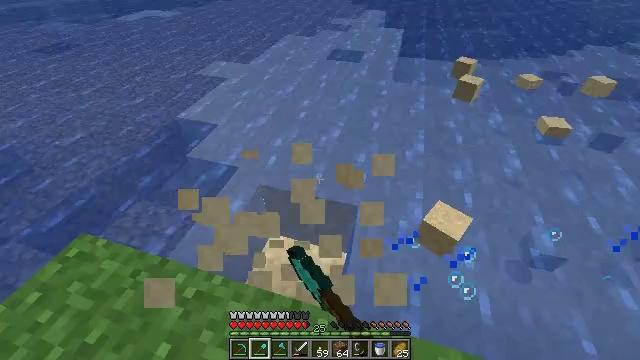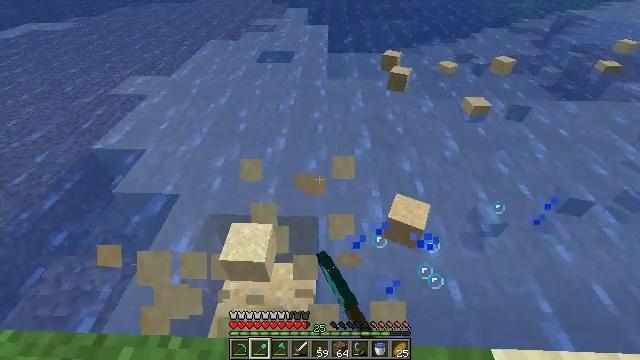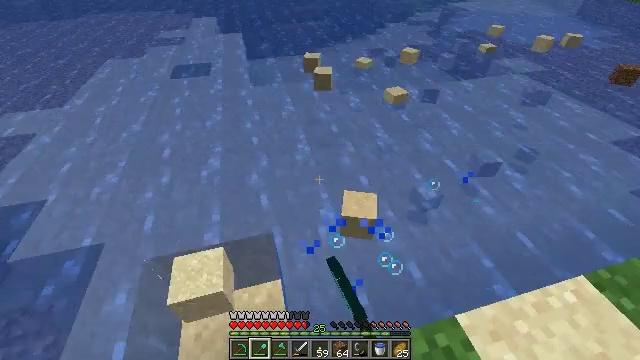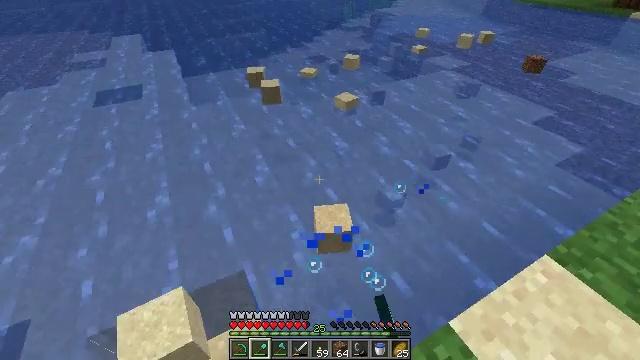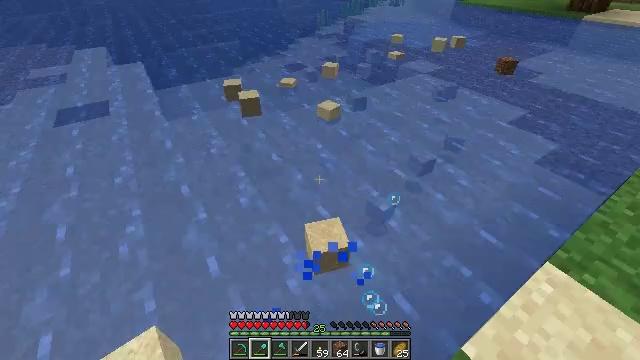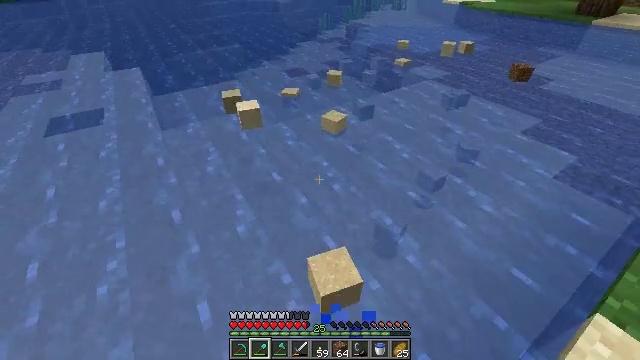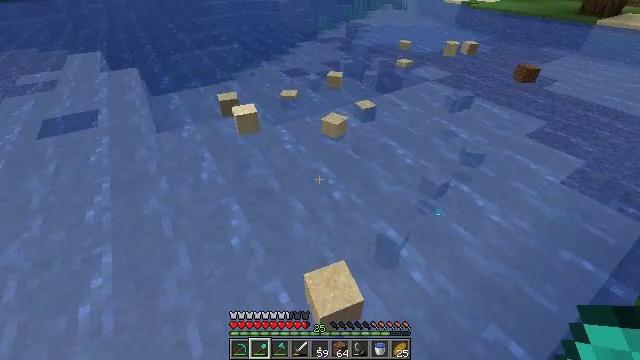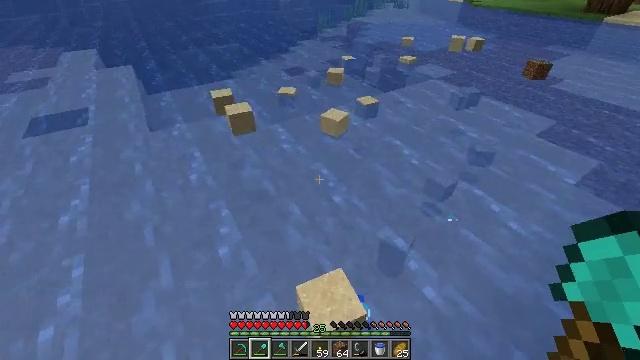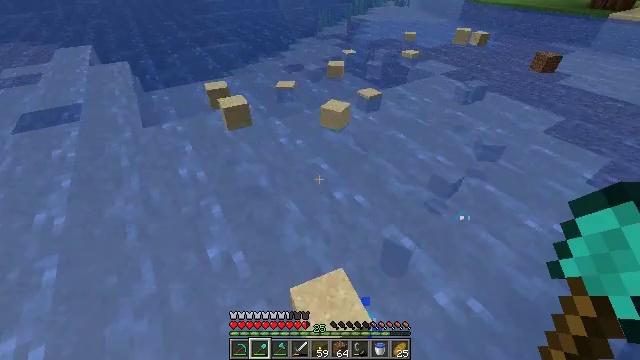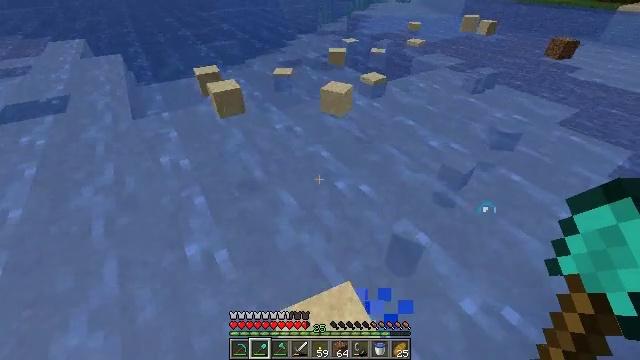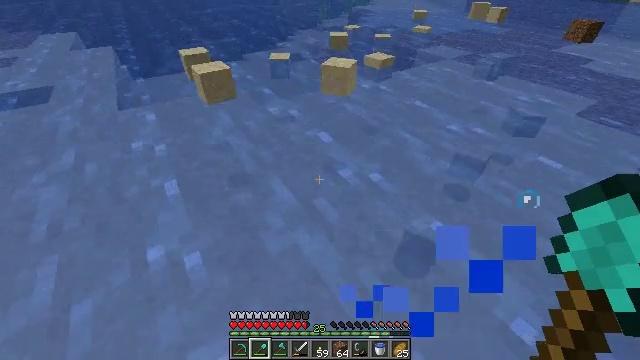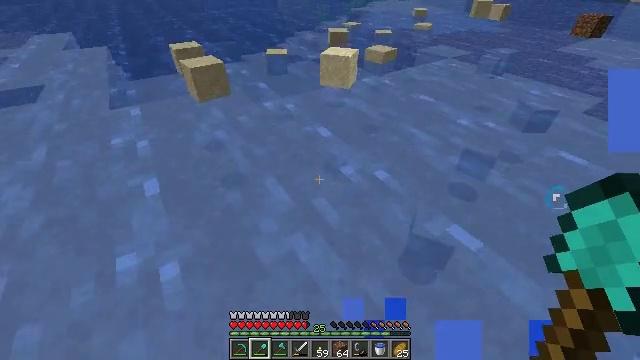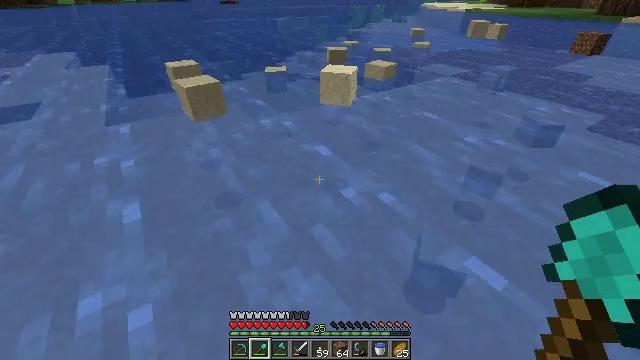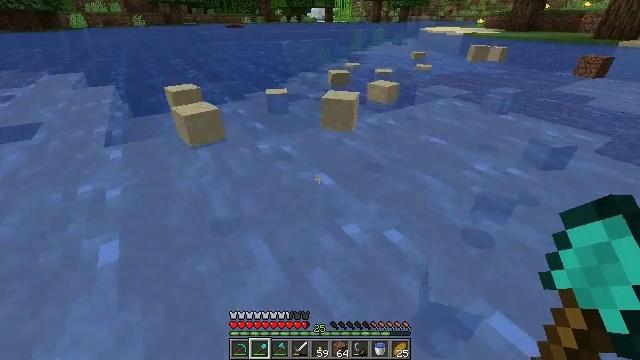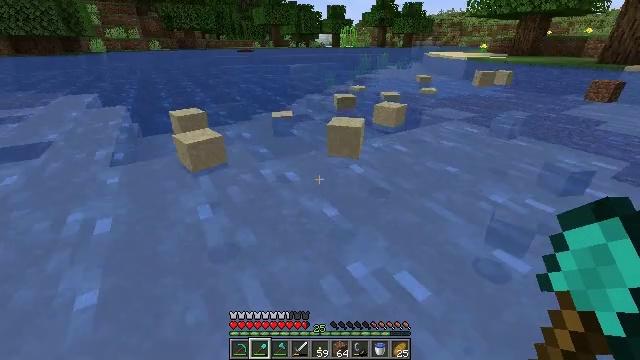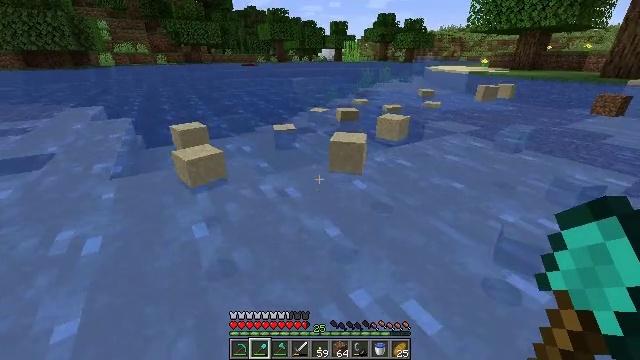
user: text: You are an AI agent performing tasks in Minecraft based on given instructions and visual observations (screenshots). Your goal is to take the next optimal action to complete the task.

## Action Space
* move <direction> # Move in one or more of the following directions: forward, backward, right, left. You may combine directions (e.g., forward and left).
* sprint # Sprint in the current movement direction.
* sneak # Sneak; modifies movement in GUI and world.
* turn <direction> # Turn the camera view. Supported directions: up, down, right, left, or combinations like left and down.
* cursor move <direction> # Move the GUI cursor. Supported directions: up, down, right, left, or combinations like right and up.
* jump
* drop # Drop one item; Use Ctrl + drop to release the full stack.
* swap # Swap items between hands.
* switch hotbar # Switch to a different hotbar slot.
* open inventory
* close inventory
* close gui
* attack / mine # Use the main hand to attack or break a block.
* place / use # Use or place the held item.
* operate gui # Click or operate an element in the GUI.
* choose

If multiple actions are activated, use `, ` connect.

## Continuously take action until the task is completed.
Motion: motion action
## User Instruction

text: Gather grass block for landscaping.
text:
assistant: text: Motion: move forward, turn right
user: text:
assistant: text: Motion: move forward, turn right
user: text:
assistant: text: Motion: move forward, turn right and up
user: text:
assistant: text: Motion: move forward, turn right and up
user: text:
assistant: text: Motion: move forward
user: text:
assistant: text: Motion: move forward
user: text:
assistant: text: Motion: move forward
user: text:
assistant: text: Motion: move forward
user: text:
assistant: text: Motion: move forward
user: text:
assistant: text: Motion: move forward
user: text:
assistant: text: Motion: move forward
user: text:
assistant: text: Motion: move forward, turn up
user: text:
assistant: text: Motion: move forward, turn up
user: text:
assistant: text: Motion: move forward, turn left and up
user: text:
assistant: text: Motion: move forward, sprint, turn up
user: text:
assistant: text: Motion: move forward, sprint, turn up
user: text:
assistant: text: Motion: move forward, sprint, turn up
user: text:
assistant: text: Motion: move forward, sprint, turn up
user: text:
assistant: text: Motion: move forward, sprint
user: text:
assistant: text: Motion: move forward, sprint
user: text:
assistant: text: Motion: move forward, sprint
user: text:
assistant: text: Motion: move forward, sprint
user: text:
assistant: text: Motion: move forward, sprint, turn right and up
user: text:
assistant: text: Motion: move forward, sprint, turn right
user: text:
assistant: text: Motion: move forward, sprint, turn right
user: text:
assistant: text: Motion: move forward, sprint, turn right
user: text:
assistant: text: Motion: move forward, sprint, turn right
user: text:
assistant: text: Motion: move forward, sprint, turn right
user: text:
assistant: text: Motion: move forward, sprint
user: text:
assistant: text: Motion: move forward, sprint, turn left